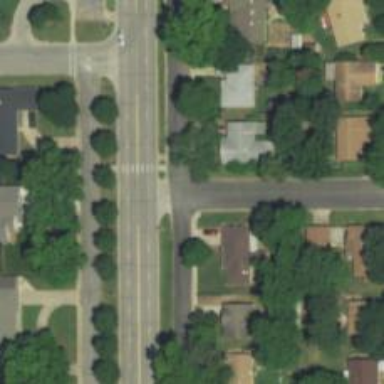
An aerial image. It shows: Unmarked road crossing.